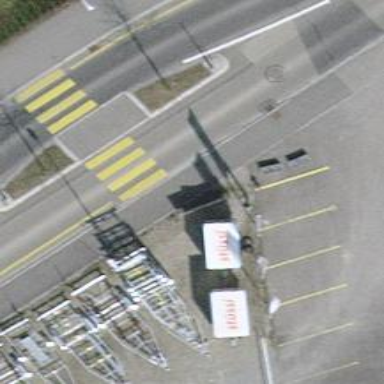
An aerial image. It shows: Kerb barrier.